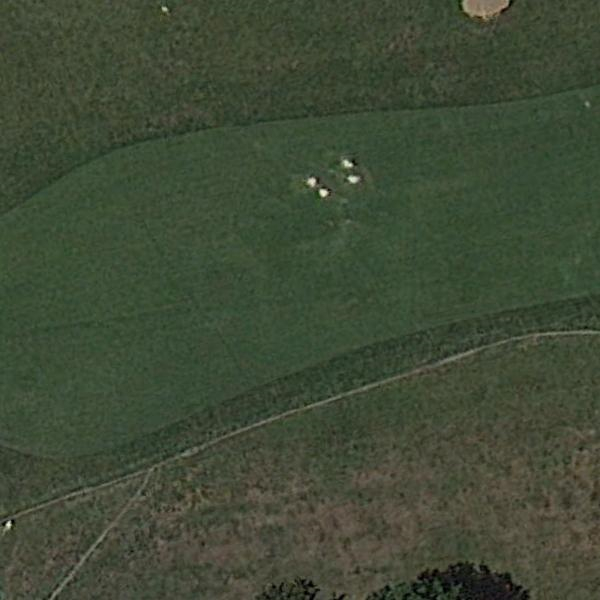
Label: Meadow